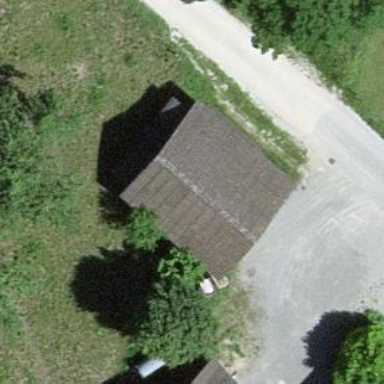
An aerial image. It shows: Barn.